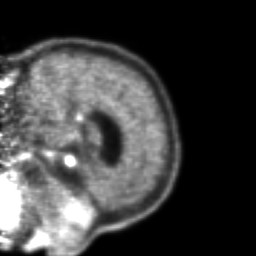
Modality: PET
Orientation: sagittal
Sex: male
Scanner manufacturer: ge